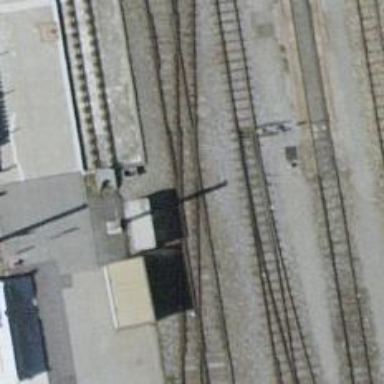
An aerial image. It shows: Railway crossing.